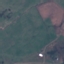
Land use / land cover: Pasture